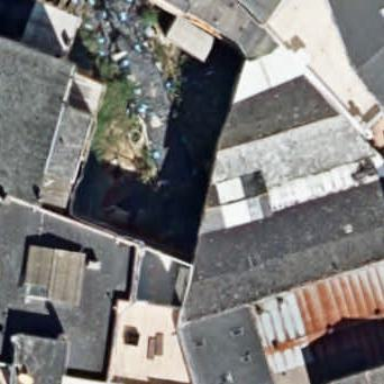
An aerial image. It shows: Warehouse building.